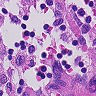
Metastatic tissue present: no